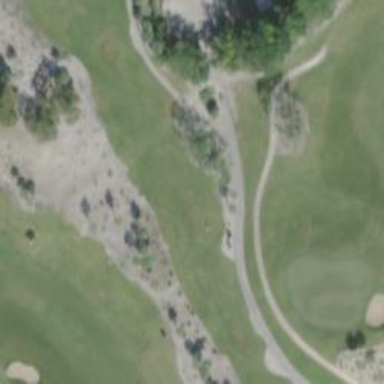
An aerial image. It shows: Footway that serves as golf cart path.